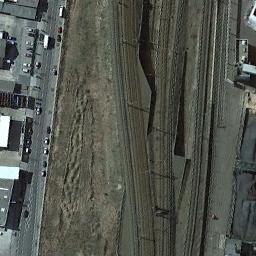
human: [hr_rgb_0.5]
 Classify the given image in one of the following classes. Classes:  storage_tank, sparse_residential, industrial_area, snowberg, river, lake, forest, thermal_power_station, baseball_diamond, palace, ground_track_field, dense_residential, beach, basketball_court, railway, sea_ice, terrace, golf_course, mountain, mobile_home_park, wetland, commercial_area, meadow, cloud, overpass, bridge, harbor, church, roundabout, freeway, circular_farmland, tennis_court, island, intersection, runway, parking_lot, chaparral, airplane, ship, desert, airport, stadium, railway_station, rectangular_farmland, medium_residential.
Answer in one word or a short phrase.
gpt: railway